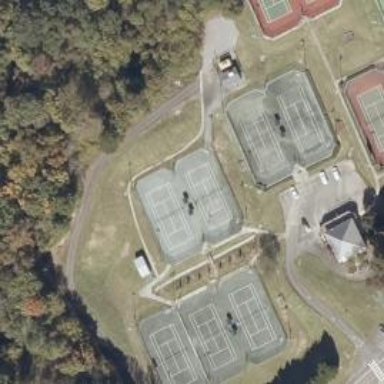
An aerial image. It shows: Tennis court in leisure pitch.